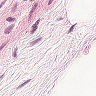
Metastatic tissue present: no